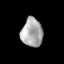
Tissue: skin
Cell type: Epithelial cells
Senescence score: 0.2281
Nuclear area (px): 601
Mean DAPI intensity: 169.293